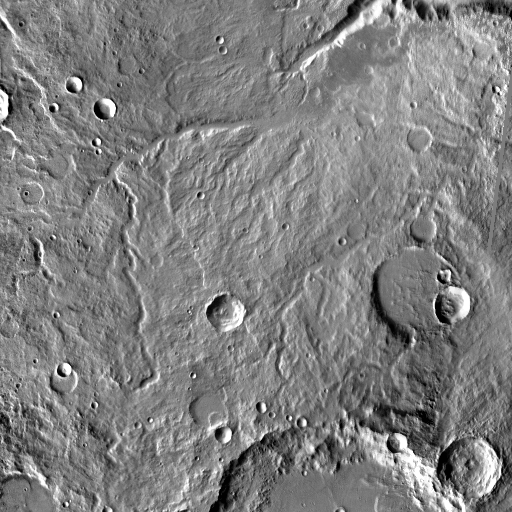
Crater classes present: Background, Other, Layered, Buried